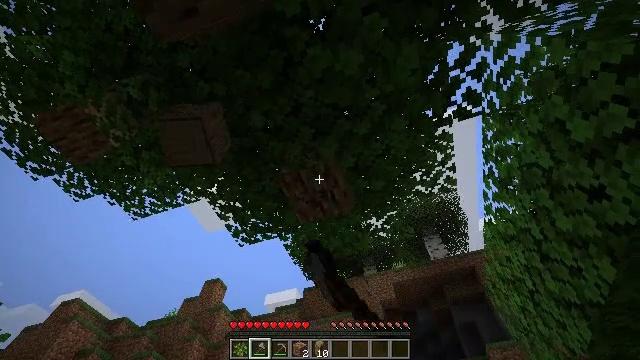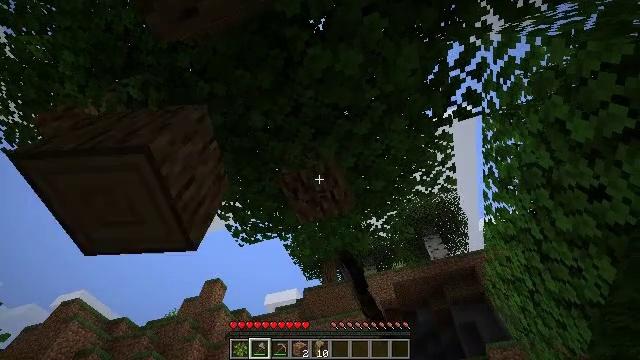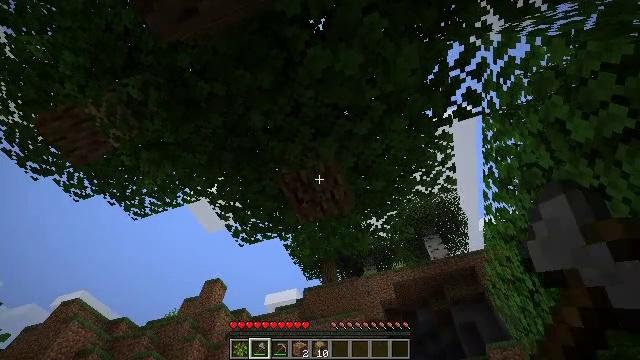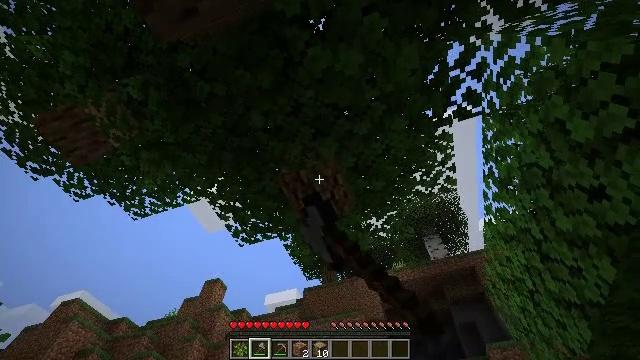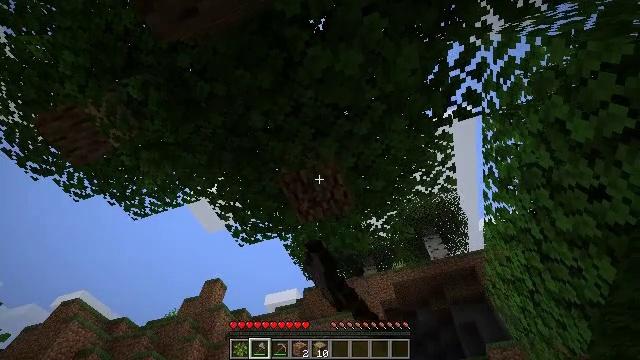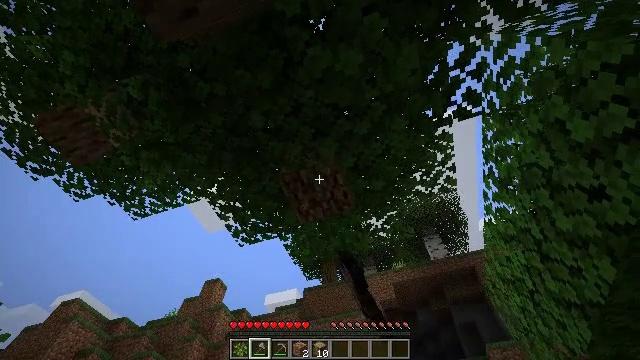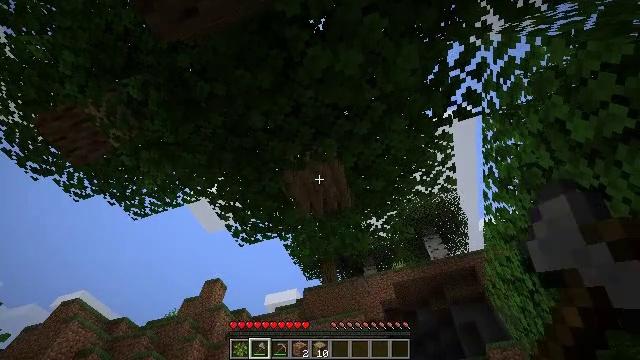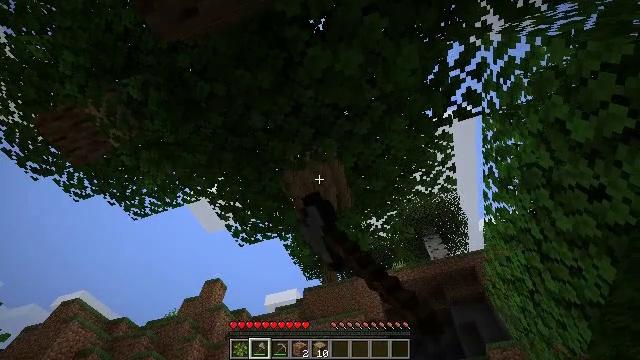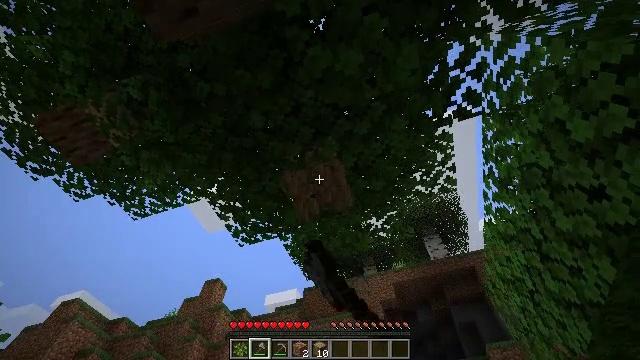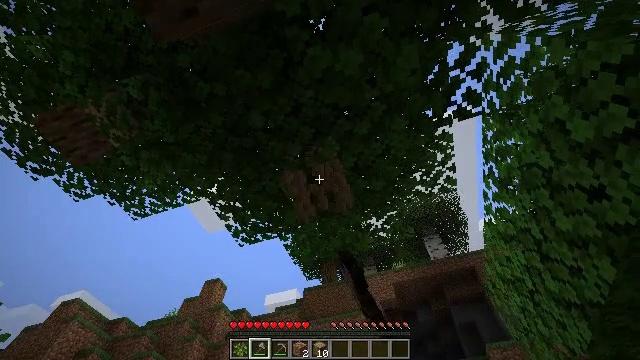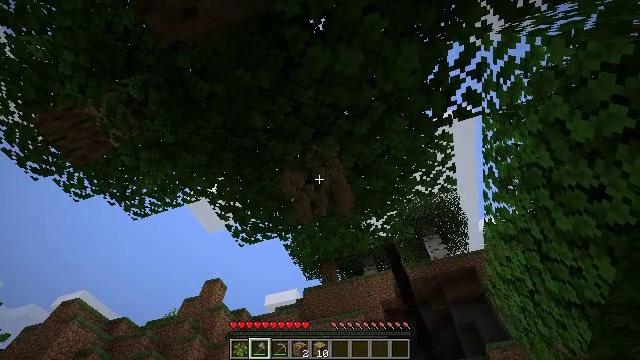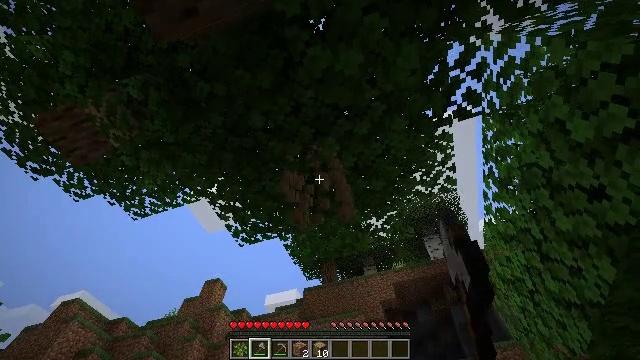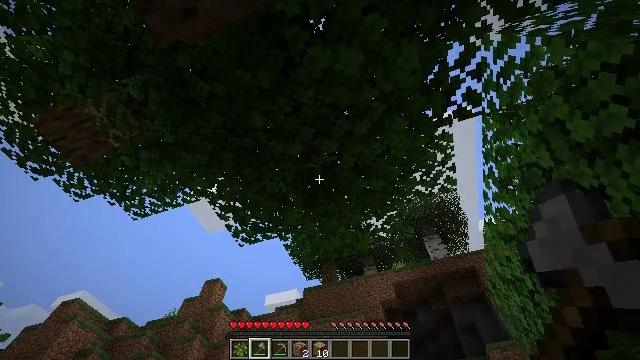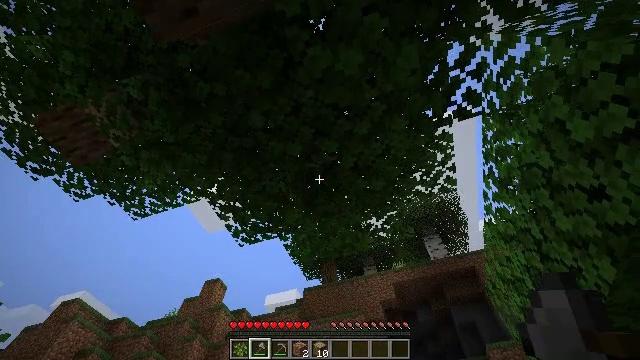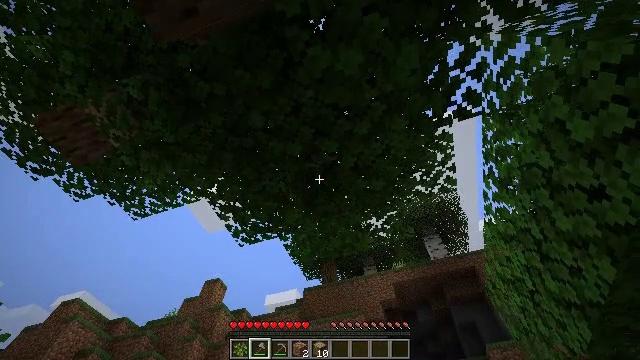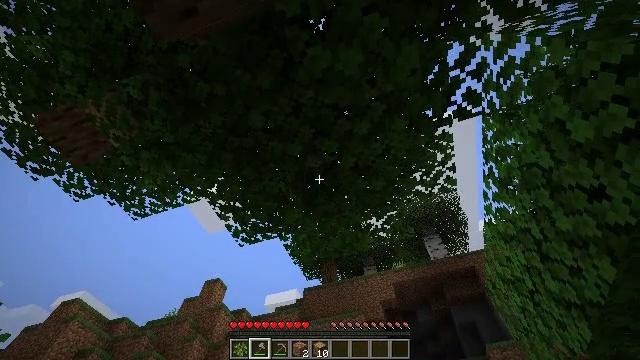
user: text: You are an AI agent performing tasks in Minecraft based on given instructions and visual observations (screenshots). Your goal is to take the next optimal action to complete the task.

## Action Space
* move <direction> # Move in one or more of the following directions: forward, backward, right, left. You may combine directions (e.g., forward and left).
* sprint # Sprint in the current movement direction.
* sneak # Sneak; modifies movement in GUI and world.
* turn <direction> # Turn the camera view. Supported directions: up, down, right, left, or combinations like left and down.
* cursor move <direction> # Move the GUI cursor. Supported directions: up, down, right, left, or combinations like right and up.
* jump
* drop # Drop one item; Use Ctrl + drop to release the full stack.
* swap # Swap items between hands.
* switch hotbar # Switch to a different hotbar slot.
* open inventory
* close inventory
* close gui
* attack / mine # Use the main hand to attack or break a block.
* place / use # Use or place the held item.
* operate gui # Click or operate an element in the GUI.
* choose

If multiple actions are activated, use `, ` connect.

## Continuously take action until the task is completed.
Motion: motion action
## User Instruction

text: Remove oak leaves from branches.
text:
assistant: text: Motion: attack / mine
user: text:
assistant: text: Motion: attack / mine
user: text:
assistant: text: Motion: attack / mine
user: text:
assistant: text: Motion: attack / mine
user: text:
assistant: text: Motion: attack / mine
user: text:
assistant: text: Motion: attack / mine
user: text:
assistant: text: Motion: attack / mine
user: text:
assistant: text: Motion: attack / mine
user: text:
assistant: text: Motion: attack / mine
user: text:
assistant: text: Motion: attack / mine
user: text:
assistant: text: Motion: attack / mine
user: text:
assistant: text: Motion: attack / mine
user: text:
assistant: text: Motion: attack / mine
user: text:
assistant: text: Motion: attack / mine
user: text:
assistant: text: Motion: attack / mine
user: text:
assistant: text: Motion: turn left and up, attack / mine
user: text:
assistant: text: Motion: turn left and up, attack / mine
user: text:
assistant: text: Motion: turn left and up, attack / mine
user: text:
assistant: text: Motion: turn left and up, attack / mine
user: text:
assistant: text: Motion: turn left, attack / mine
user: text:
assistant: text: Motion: turn left, attack / mine
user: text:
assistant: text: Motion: turn left, attack / mine
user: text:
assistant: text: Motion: turn left, attack / mine
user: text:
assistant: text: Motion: turn left, attack / mine
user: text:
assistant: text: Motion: turn left, attack / mine
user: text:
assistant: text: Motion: turn left and down, attack / mine
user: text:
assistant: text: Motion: turn left and down, attack / mine
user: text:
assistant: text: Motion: turn left and down, attack / mine
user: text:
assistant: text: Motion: turn down, attack / mine
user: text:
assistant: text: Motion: attack / mine